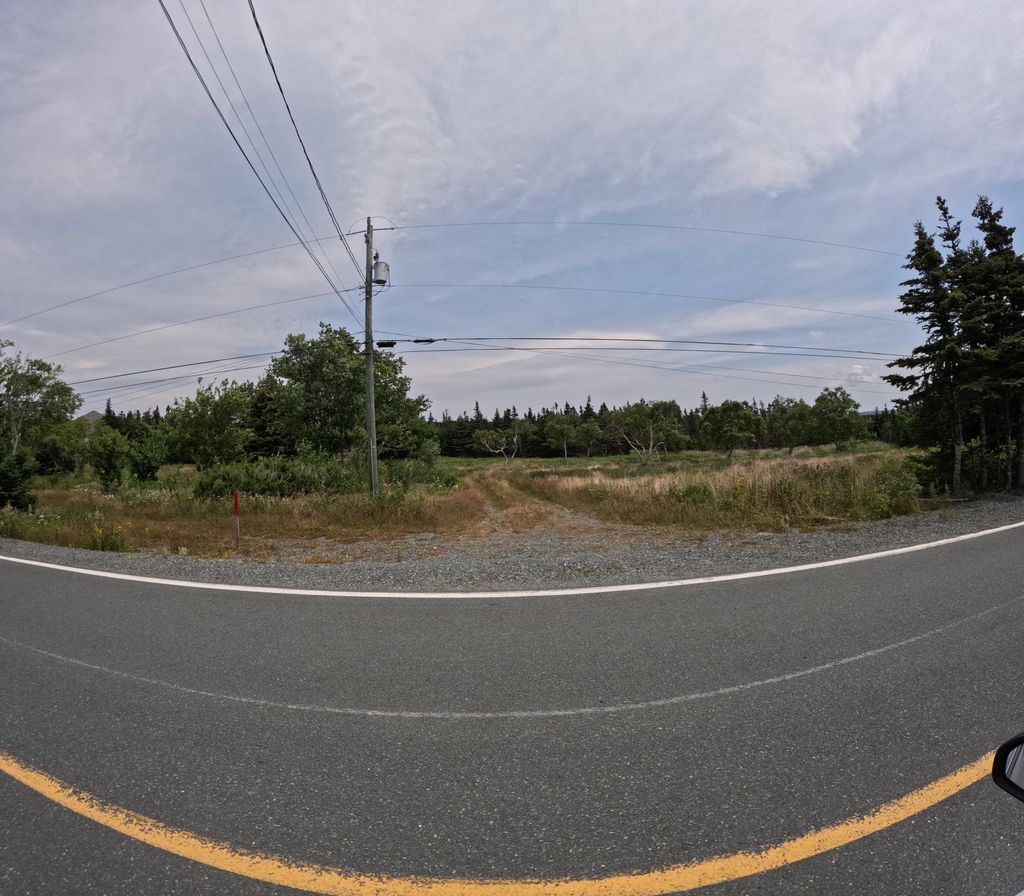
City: st_johns